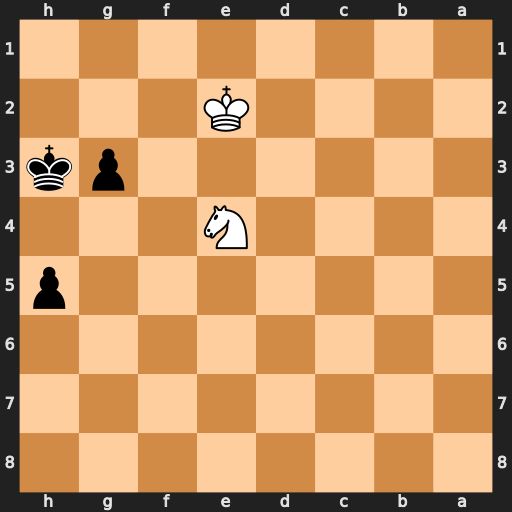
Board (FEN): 8/8/8/7p/4N3/6pk/4K3/8
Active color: b
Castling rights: -
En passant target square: -
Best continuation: g2 Ng5+ Kg3 Nf3 h4